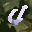
Label: 4